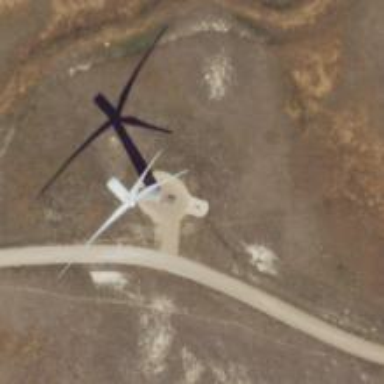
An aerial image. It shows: Wind generator in the form of horizontal axis wind turbine.